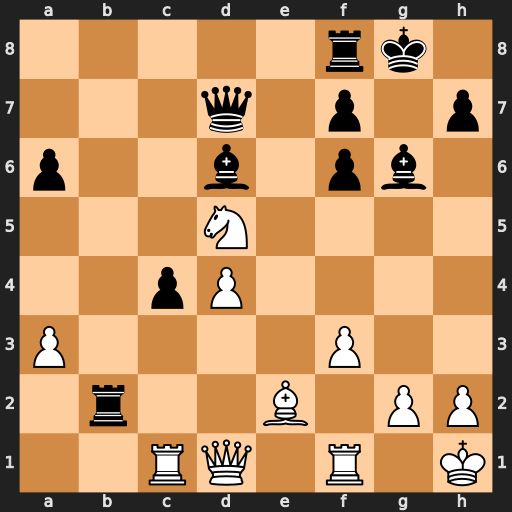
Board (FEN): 5rk1/3q1p1p/p2b1pb1/3N4/2pP4/P4P2/1r2B1PP/2RQ1R1K
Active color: w
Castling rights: -
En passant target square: -
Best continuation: Nxf6+ Kg7 Nxd7